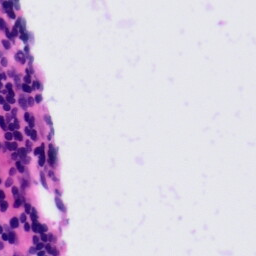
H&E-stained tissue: Tonsil